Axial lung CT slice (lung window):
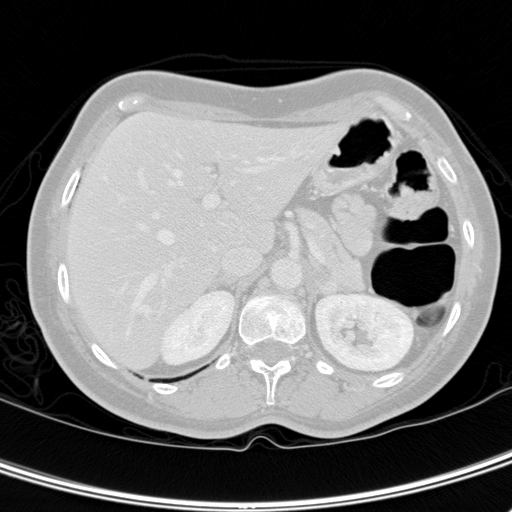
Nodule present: no